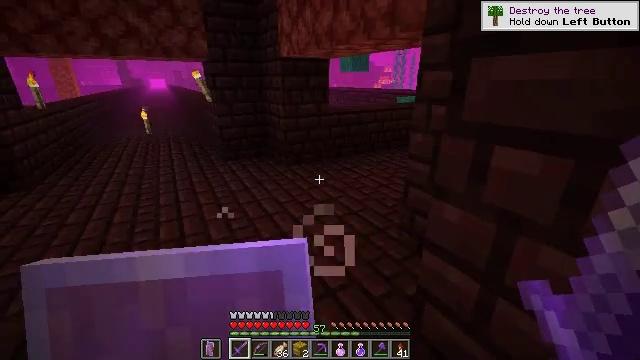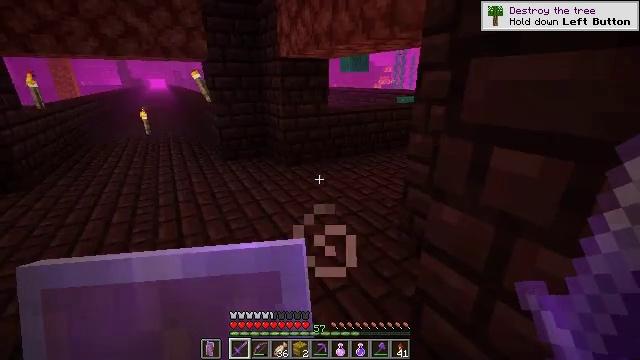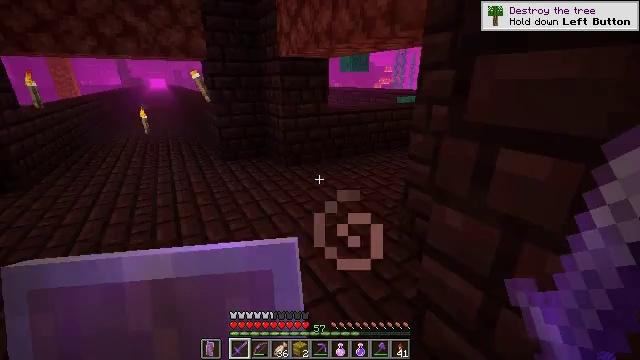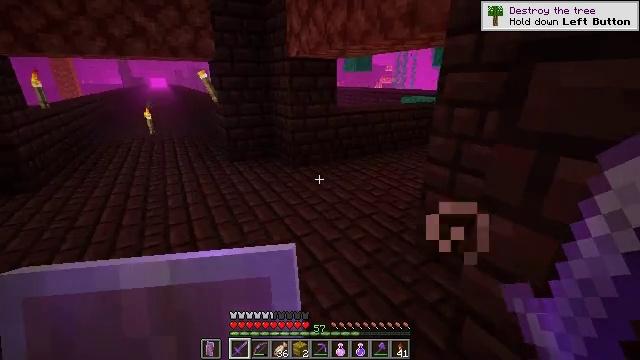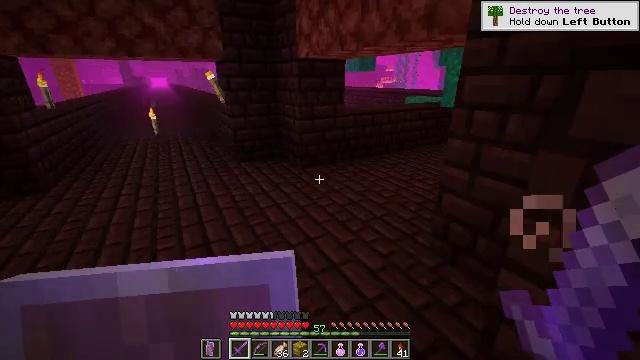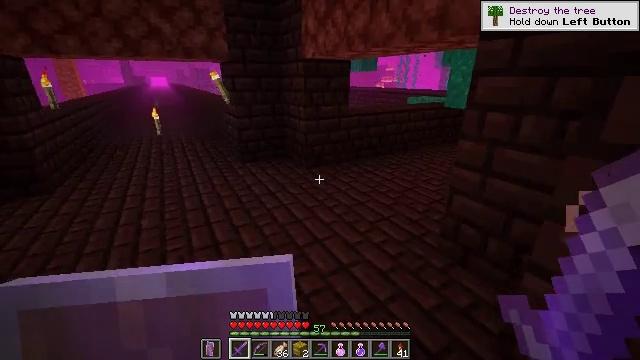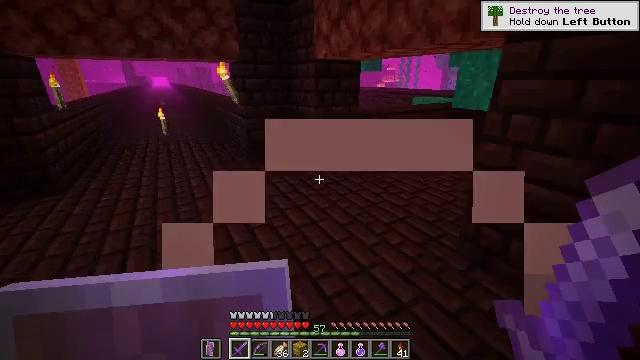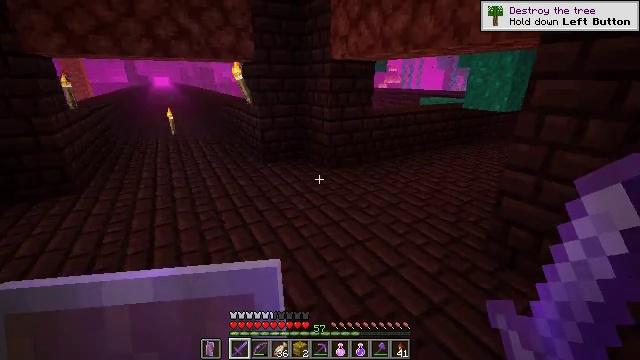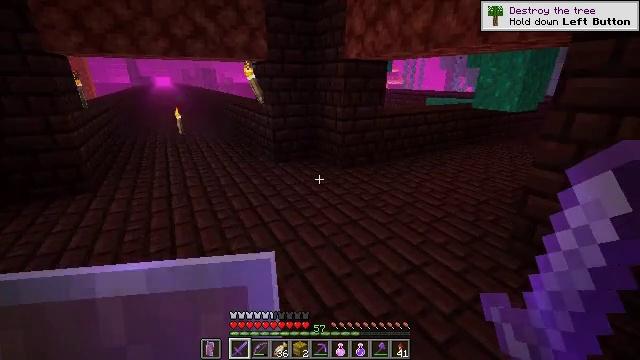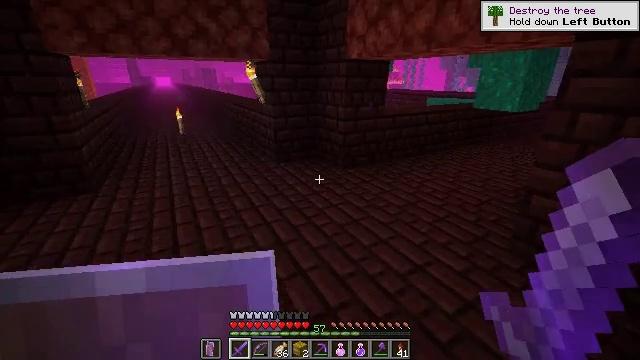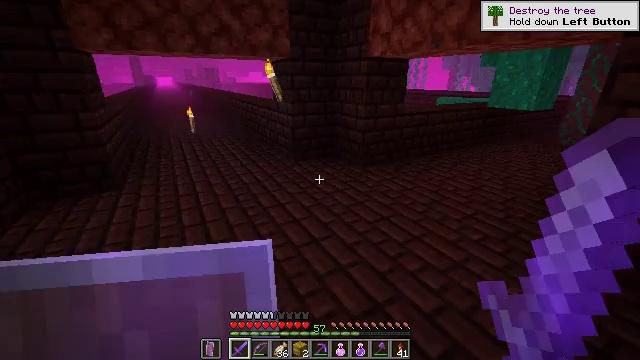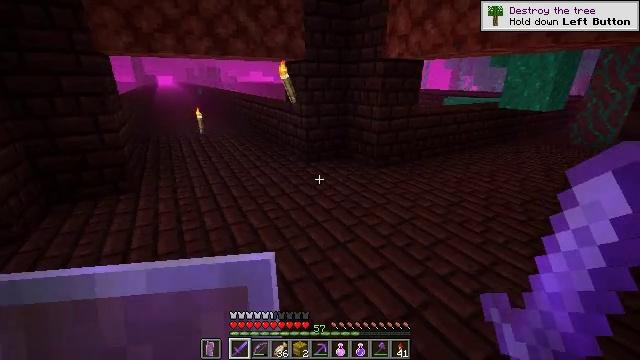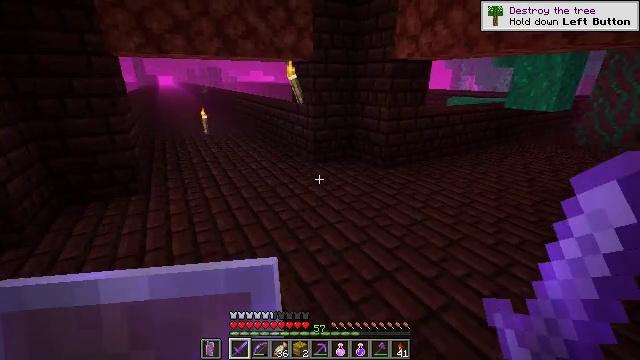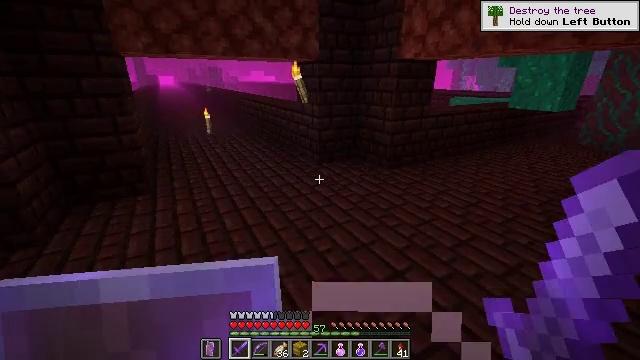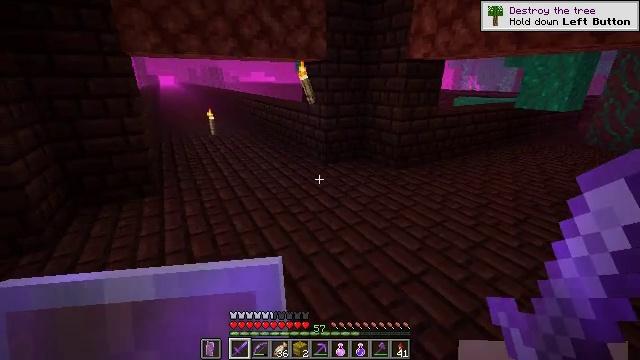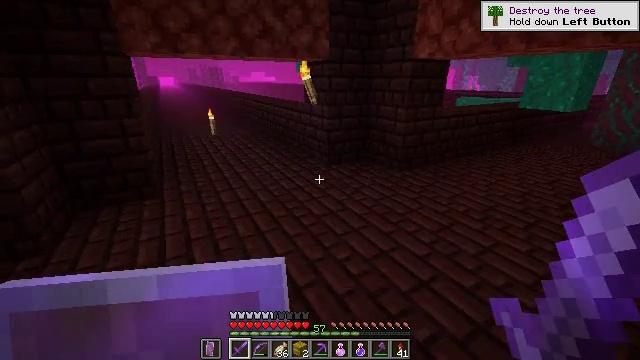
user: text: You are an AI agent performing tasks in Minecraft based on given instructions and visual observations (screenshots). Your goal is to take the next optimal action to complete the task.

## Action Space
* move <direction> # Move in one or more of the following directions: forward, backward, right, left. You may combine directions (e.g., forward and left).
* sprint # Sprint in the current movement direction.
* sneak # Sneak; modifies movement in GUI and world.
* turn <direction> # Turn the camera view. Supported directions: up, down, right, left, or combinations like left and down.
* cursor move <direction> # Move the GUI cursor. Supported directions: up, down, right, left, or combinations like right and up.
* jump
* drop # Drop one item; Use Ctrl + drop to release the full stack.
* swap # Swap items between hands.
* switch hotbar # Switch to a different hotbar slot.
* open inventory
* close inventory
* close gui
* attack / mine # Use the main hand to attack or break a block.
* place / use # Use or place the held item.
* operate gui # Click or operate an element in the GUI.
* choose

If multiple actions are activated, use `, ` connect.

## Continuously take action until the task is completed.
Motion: motion action
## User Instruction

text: Hunt the magma cube.
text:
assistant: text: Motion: no_op
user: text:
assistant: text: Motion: move left
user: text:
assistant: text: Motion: move left
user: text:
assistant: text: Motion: move left
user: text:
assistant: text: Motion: move left
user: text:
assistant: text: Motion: move left
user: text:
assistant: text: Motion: move left
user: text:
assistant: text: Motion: move left
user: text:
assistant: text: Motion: move left
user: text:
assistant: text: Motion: move left
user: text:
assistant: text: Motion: move left
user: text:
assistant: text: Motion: move left
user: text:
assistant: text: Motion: no_op
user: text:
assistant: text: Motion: move forward
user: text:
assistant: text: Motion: move forward
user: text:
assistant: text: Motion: move forward
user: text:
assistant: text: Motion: move forward, turn right
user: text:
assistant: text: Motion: move forward, turn right
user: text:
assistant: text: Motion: move forward, turn right
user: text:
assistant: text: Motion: move forward, turn right
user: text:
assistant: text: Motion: move forward
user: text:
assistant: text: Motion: move forward
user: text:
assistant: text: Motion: move forward
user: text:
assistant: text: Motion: move forward and move left
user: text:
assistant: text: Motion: move forward and move left
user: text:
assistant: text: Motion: move forward and move left
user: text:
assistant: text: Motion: move forward and move left
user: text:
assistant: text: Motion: no_op
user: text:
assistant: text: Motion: no_op
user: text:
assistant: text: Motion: turn left and up